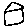
Label: house